Brain MRI, t2w sequence, axial 2D slice.
Patient: age 53, sex F, weight 90 kg, height 1.9 m
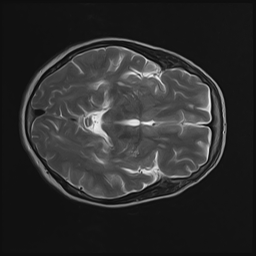